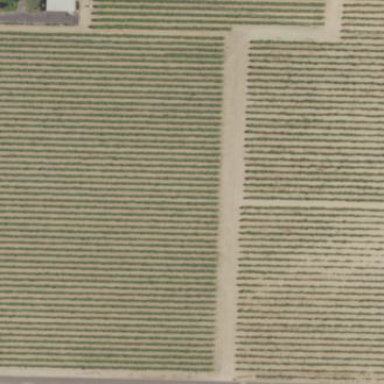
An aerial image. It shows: Vineyard.